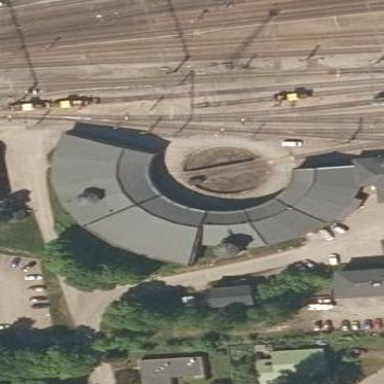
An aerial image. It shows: Industrial building housing railway roundhouse.